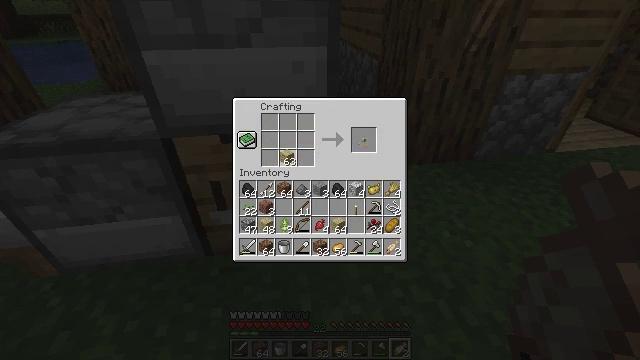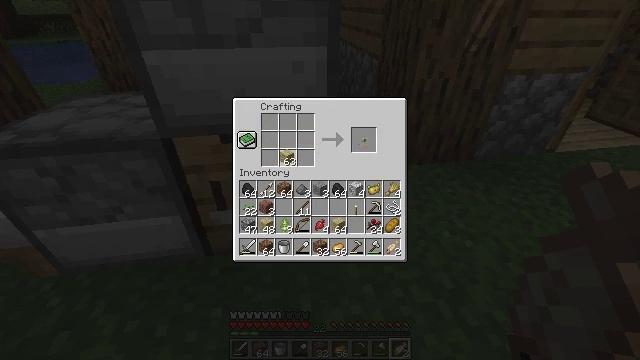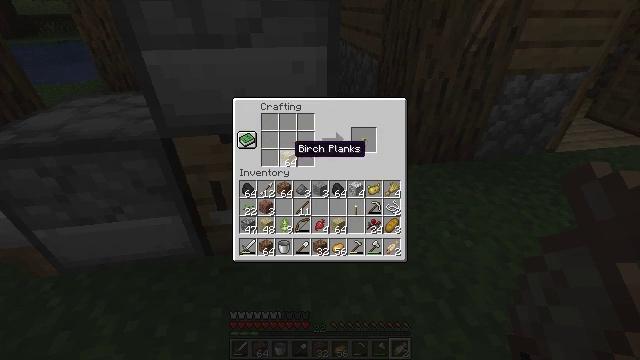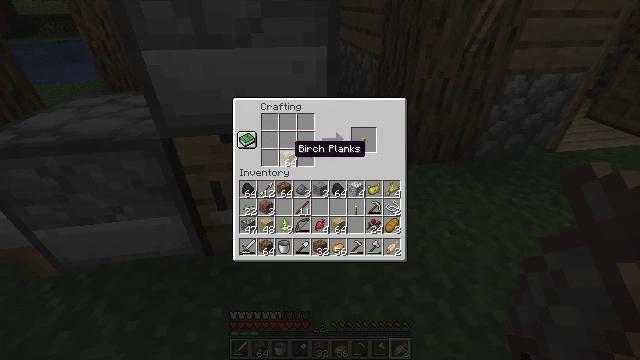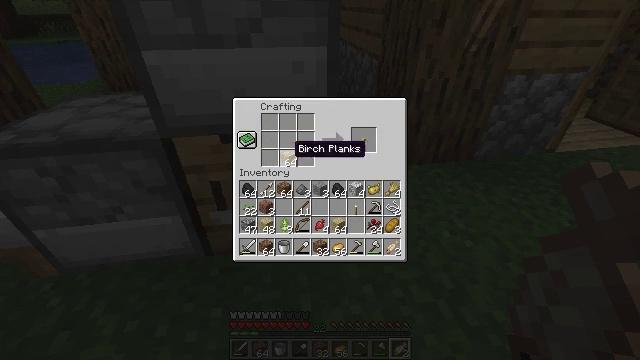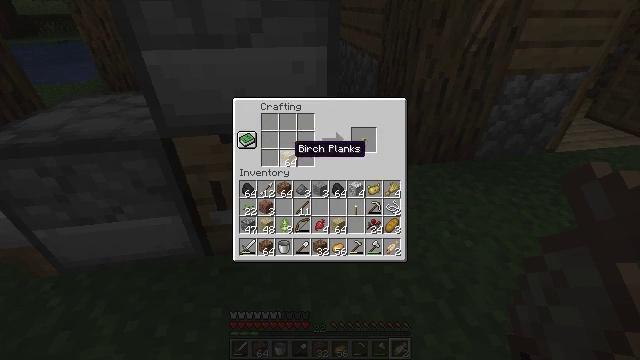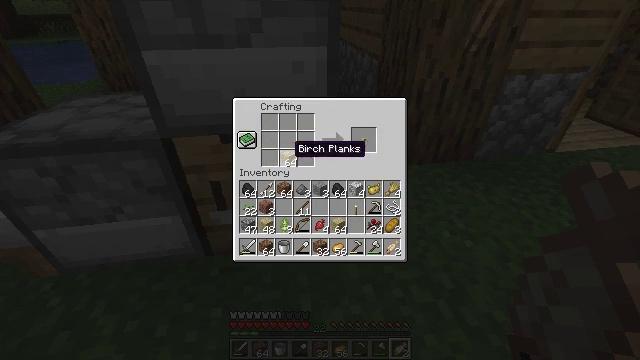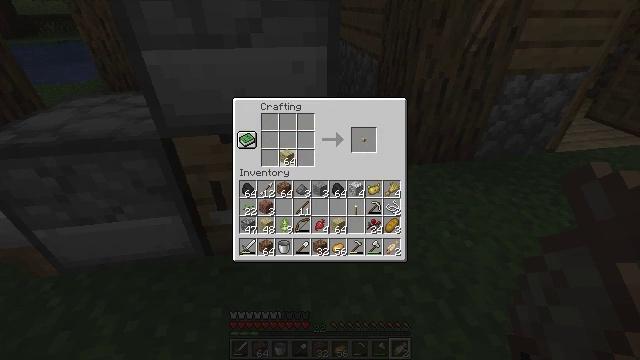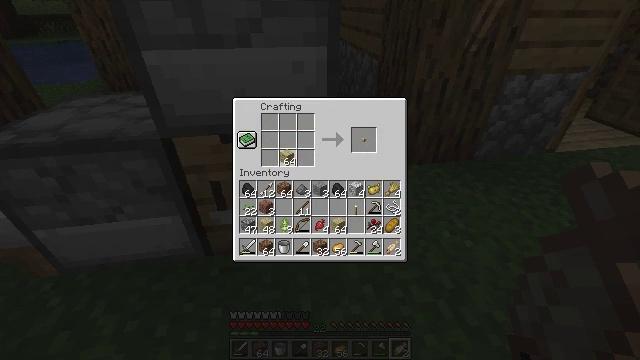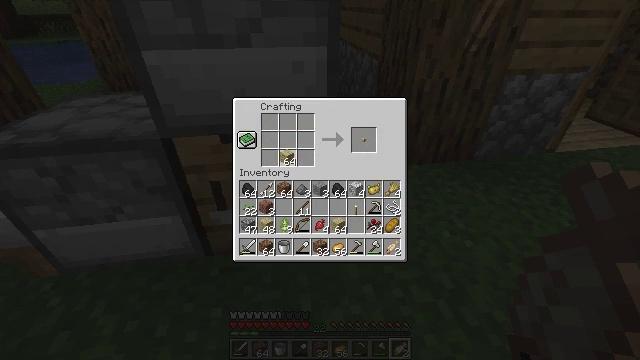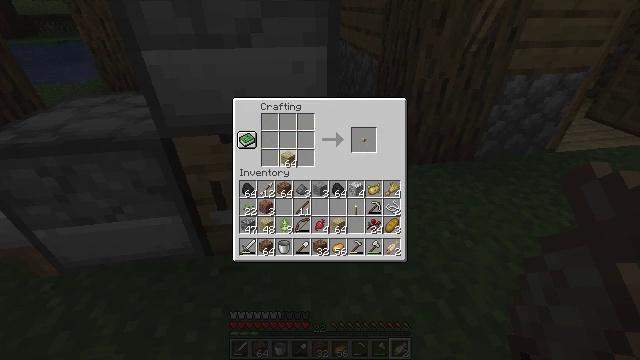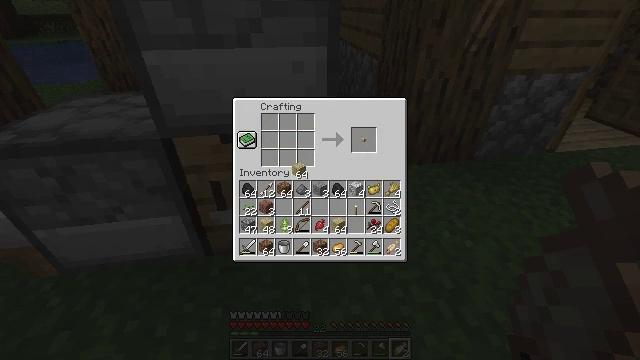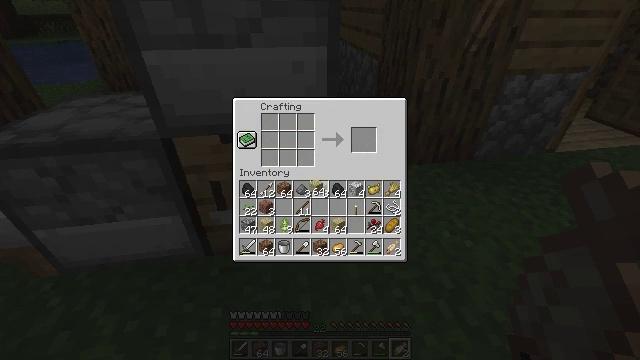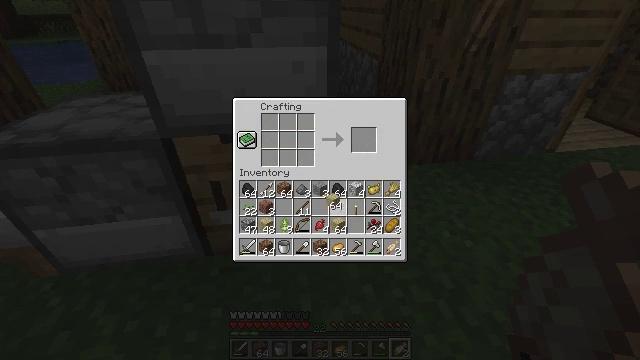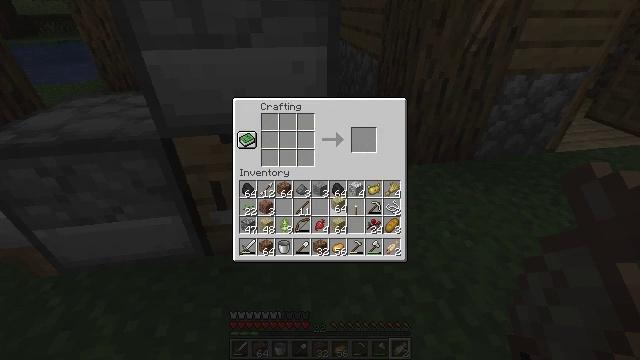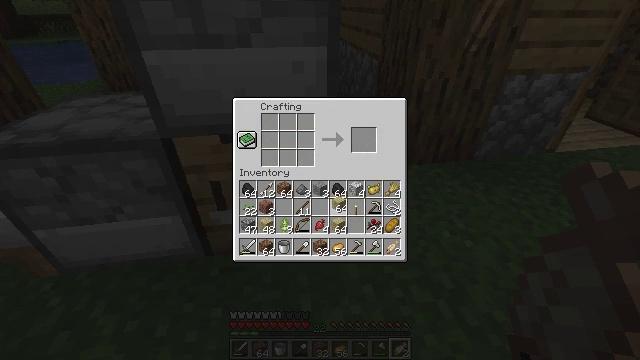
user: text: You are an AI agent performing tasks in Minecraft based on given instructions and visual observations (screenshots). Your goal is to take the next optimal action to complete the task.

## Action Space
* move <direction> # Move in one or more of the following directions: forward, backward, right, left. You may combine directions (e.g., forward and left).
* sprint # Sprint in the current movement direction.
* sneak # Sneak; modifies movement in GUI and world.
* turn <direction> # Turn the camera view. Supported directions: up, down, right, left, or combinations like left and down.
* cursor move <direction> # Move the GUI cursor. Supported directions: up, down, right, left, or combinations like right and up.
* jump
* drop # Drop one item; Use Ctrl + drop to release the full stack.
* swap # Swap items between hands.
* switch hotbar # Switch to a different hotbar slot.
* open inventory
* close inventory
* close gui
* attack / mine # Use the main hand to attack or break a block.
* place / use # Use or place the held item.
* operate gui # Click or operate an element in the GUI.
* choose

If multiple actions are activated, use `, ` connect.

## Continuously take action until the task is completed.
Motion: motion action
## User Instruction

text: Open the crafting table and craft birch slabs.
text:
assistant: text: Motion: operate gui
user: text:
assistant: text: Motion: no_op
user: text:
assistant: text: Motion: no_op
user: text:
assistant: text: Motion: no_op
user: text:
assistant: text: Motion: no_op
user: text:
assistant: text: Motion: no_op
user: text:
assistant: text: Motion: operate gui
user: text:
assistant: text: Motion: operate gui
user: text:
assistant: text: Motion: operate gui
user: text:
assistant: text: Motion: no_op
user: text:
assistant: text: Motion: cursor move right and down
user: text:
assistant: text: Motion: cursor move right and down
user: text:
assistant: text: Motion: cursor move right and down
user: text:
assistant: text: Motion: no_op
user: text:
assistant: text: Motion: no_op
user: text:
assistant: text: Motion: no_op
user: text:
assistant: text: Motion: no_op
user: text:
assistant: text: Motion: no_op
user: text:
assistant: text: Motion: operate gui
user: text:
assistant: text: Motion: operate gui
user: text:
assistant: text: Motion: operate gui
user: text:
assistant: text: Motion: no_op
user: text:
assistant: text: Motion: no_op
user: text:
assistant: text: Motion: no_op
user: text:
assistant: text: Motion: choose
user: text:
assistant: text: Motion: choose
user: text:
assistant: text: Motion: no_op
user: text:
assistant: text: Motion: no_op
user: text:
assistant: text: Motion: cursor move left and up
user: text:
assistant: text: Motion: cursor move left and up